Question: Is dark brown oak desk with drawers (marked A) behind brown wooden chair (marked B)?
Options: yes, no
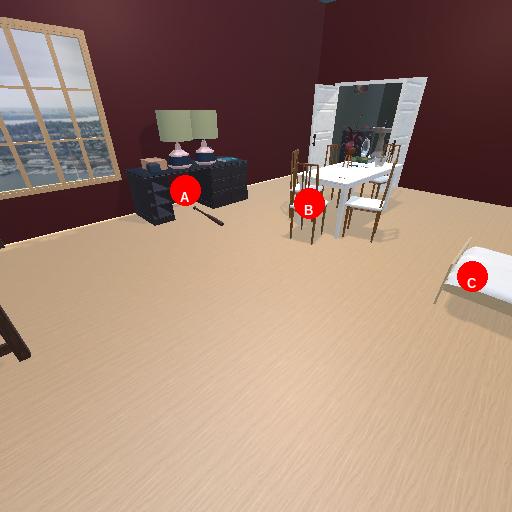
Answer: yes